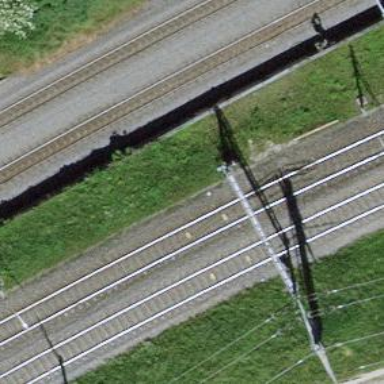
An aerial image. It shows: Railway signal.